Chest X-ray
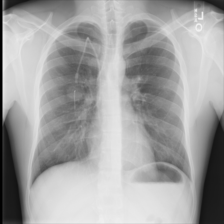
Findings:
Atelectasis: negative
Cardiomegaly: negative
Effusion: negative
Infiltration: negative
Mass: negative
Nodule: negative
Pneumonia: negative
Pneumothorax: negative
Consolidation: negative
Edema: negative
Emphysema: negative
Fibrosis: negative
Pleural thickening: negative
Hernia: negative